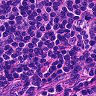
Metastatic tissue present: no